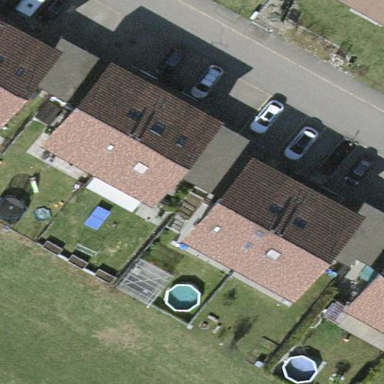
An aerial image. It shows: House with gabled roof oriented across.